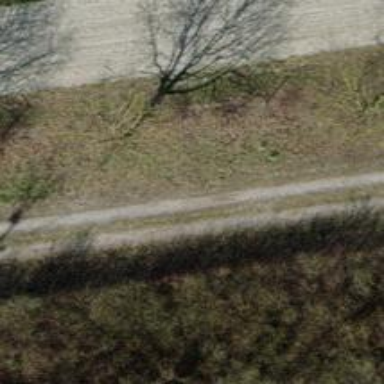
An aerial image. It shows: Beautiful tree with deciduous leaves lined up in avenue.